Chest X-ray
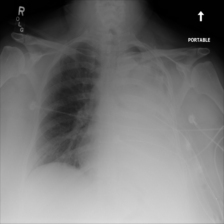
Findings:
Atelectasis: positive
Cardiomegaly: negative
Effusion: negative
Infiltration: negative
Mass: negative
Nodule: negative
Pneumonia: negative
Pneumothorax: negative
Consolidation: negative
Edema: negative
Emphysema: negative
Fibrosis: negative
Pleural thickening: negative
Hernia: negative